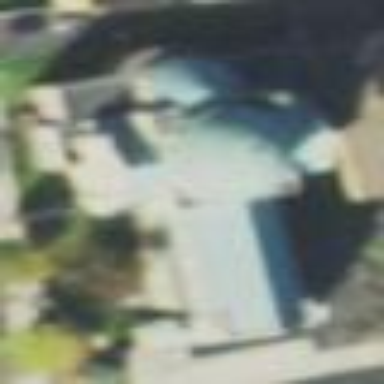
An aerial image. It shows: Building serving as place of worship.